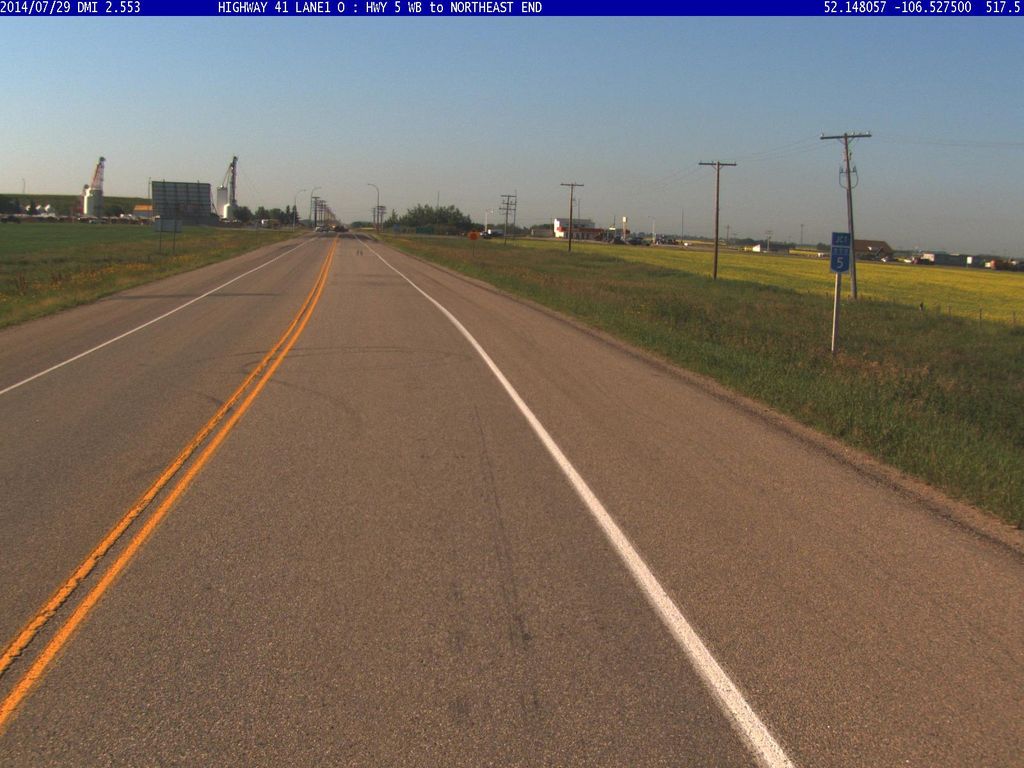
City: saskatoon